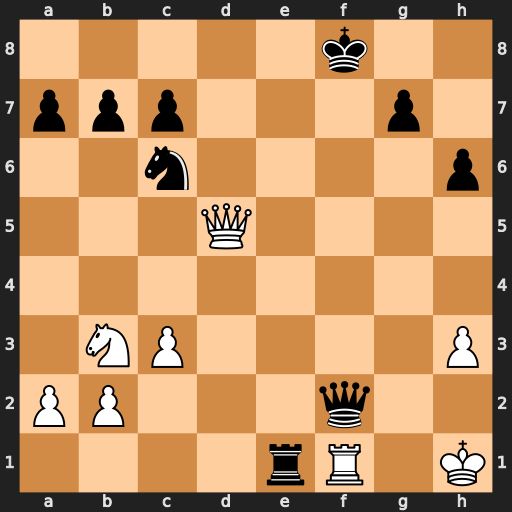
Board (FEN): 5k2/ppp3p1/2n4p/3Q4/8/1NP4P/PP3q2/4rR1K
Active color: w
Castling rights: -
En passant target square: -
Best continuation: Qc5+ Ke8 Qxf2 Rxf1+ Qxf1